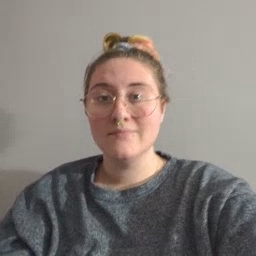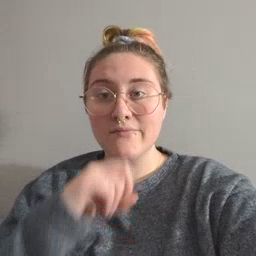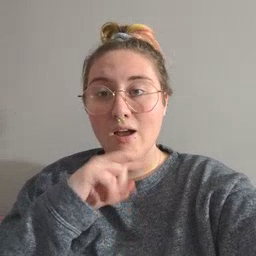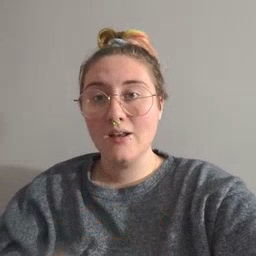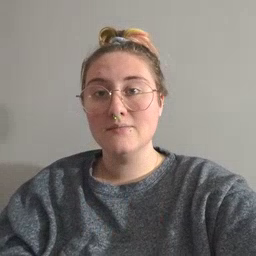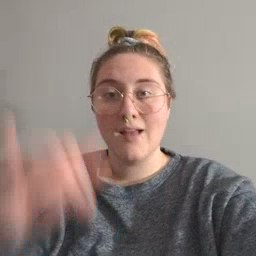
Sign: frog